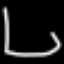
Label: bed